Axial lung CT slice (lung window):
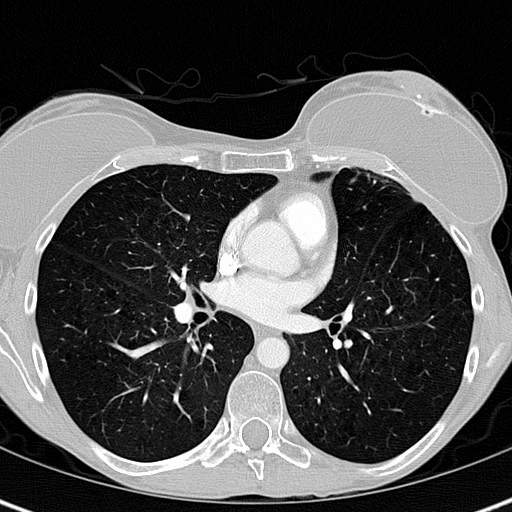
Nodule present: yes
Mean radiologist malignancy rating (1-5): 1